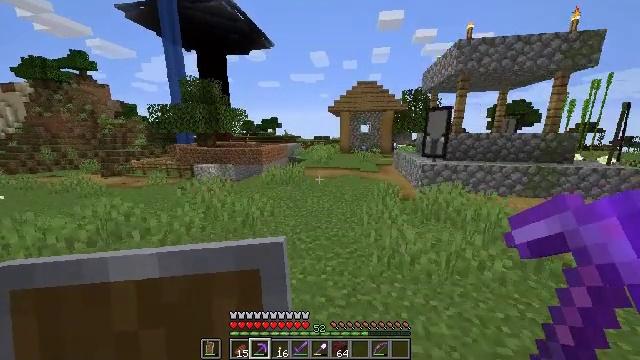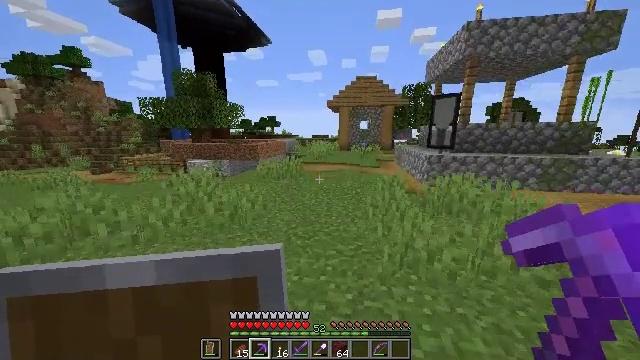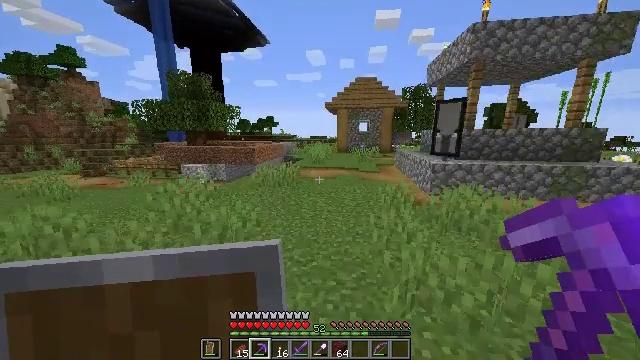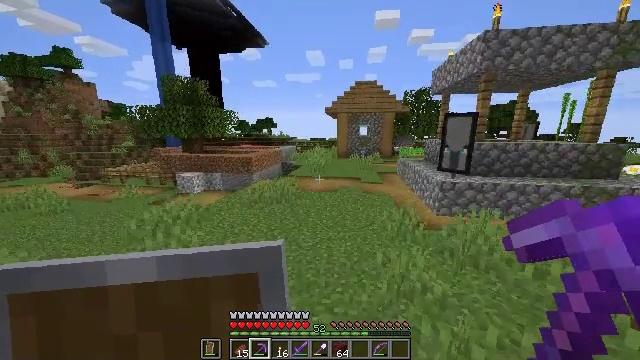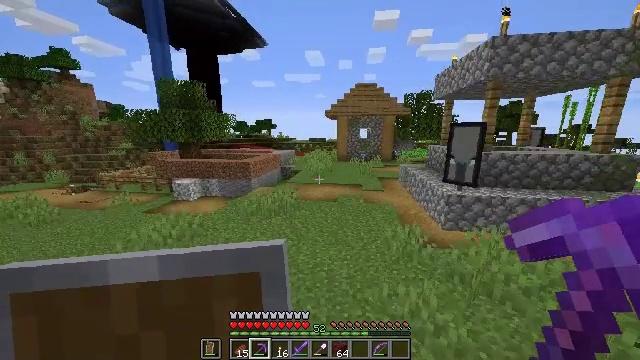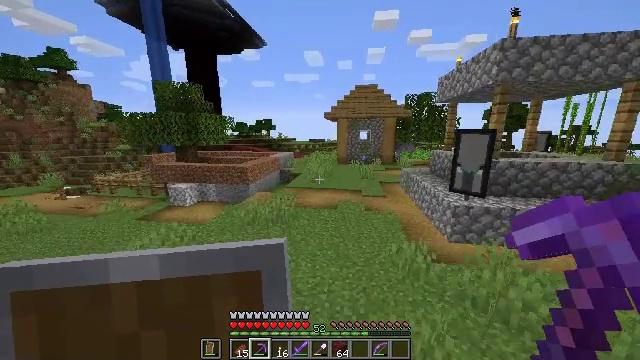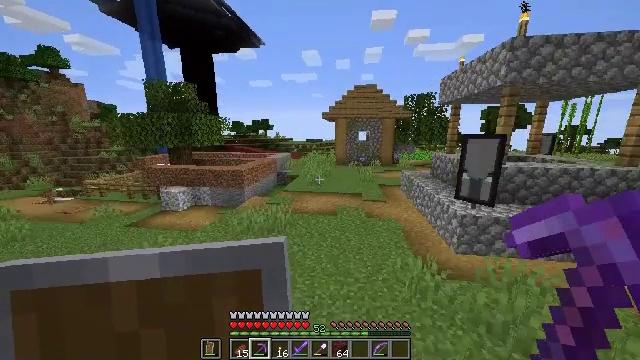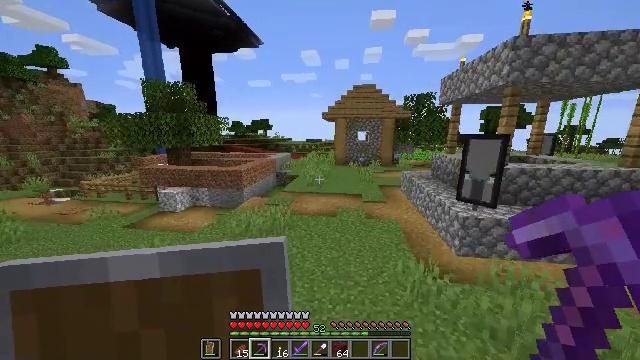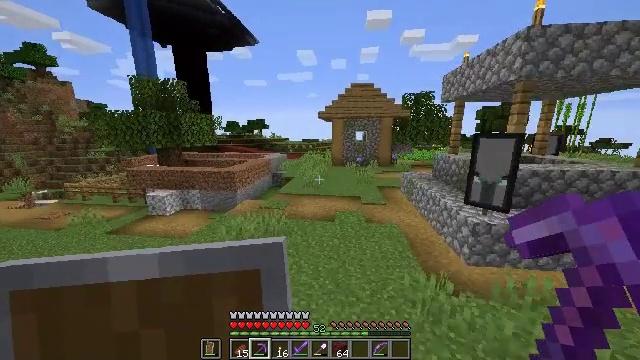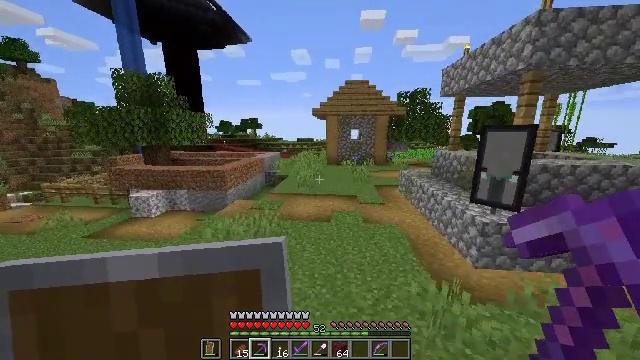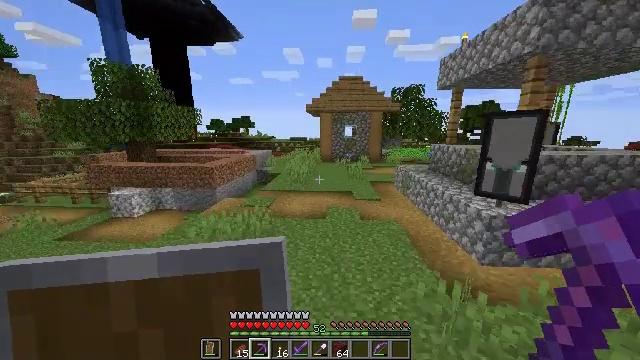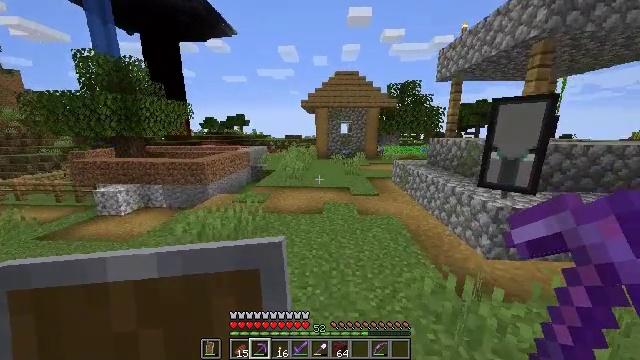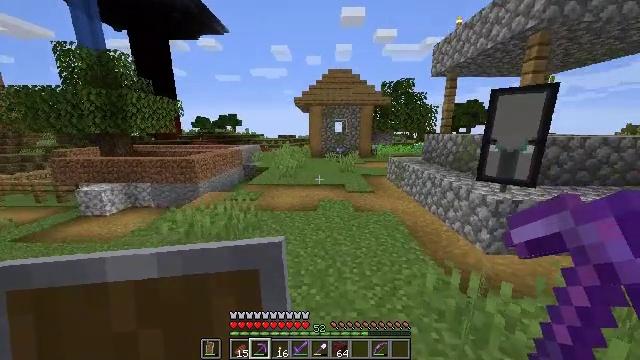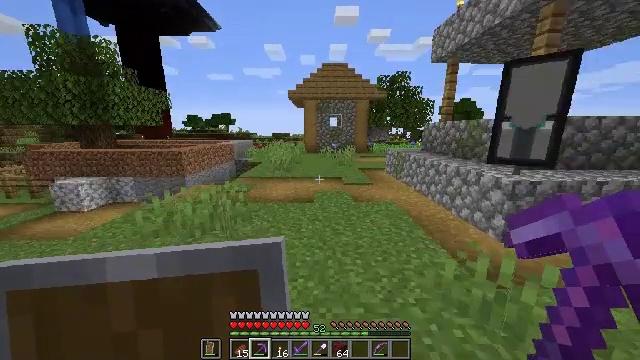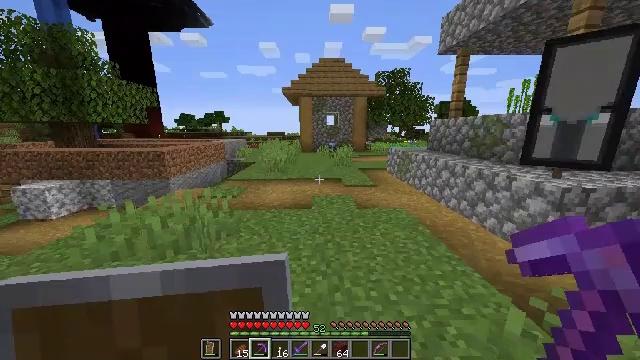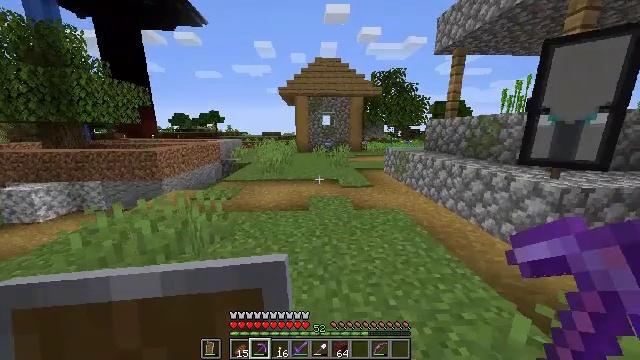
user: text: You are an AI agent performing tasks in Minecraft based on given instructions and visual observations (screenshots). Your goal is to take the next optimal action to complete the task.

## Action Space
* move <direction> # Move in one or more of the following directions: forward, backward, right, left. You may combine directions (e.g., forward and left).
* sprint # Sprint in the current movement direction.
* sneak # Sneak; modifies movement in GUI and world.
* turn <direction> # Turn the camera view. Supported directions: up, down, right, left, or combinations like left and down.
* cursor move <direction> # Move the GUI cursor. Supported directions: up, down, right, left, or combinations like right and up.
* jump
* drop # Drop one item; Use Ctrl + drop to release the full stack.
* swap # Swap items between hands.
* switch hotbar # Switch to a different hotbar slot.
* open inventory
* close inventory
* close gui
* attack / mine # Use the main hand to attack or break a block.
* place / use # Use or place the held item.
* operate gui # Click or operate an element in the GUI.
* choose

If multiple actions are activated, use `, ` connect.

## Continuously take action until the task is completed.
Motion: motion action
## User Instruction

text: Craft gold nugget.
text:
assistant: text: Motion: move forward, jump
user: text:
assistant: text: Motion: move forward, jump
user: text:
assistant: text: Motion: move forward, jump
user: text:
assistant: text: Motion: move forward, jump
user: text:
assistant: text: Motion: move forward, jump
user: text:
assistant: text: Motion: move forward, jump
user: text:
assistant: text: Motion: move forward, jump
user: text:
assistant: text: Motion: move forward, jump
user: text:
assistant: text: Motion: move forward, turn right, jump
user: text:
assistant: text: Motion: move forward, turn right, jump
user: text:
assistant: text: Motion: move forward, turn right
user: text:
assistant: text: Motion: move forward, turn right
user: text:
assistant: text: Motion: move forward, turn right
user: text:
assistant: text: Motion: move forward, turn right
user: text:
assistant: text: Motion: move forward, turn right
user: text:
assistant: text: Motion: move forward
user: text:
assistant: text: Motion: move forward
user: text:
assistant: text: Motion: move forward
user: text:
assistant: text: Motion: move forward
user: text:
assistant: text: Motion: move forward
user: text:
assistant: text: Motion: move forward
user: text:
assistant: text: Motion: move forward
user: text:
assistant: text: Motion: move forward
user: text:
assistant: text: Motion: move forward
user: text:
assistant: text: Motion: move forward
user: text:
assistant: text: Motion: move forward, turn left
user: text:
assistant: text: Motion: move forward, turn left
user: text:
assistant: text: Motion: move forward, turn left
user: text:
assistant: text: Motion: move forward, turn left
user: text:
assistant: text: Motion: move forward, turn left